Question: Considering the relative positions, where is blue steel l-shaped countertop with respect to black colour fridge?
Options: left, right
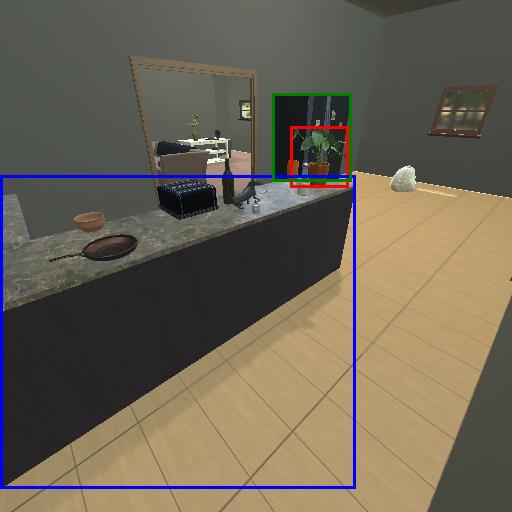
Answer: left